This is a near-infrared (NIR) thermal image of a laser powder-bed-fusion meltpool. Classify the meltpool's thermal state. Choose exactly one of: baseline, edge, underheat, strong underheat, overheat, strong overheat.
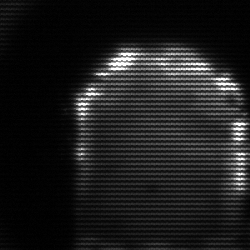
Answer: baseline